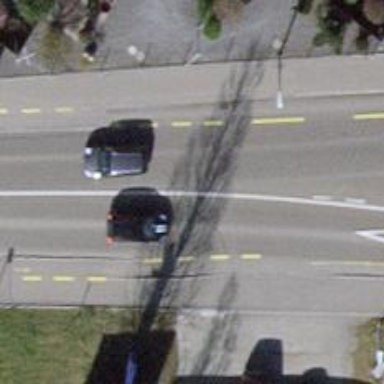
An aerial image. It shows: Primary highway with separate asphalt sidewalk and cycle track.